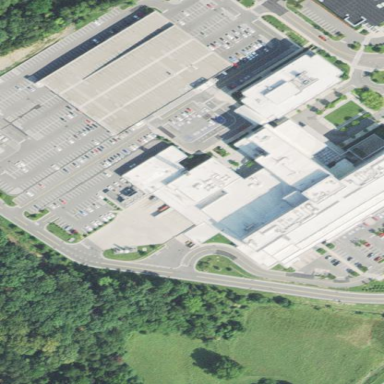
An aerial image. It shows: Hospital.